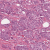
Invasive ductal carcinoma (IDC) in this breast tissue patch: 1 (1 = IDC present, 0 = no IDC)